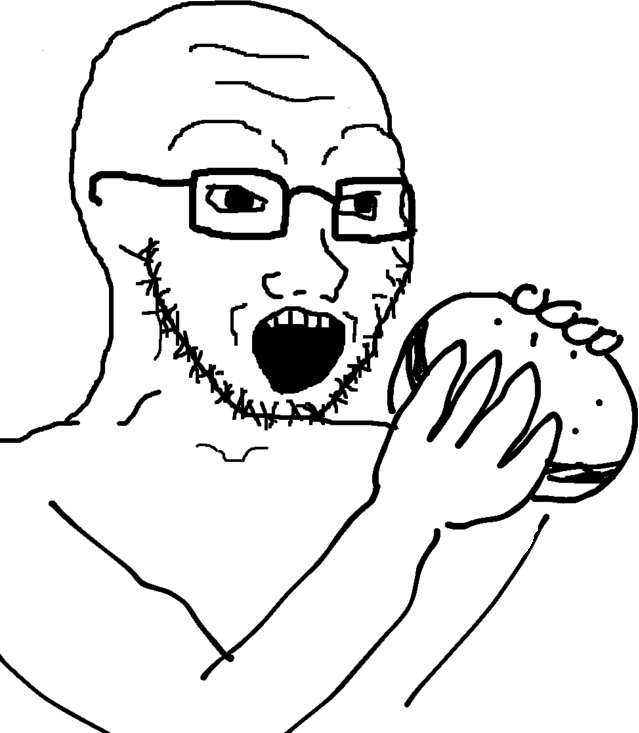
Label: 5_Soyjak